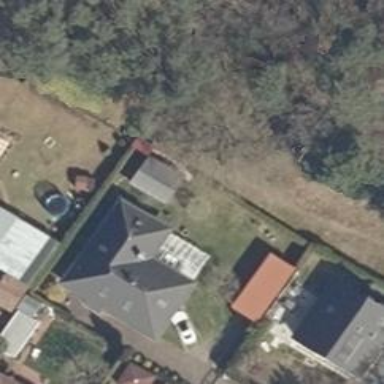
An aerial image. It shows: Detached building.